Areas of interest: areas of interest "Logistics and Express Delivery"
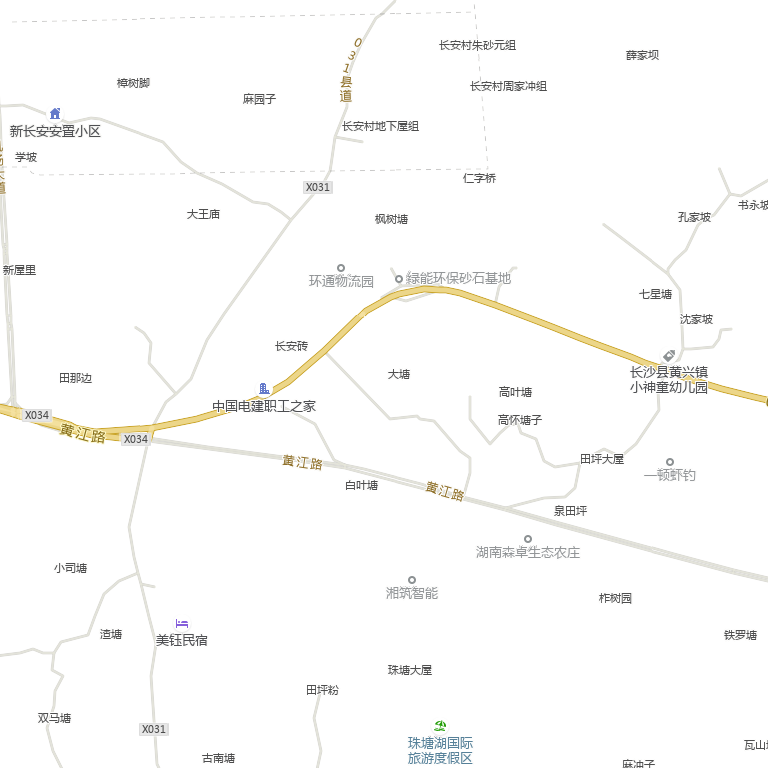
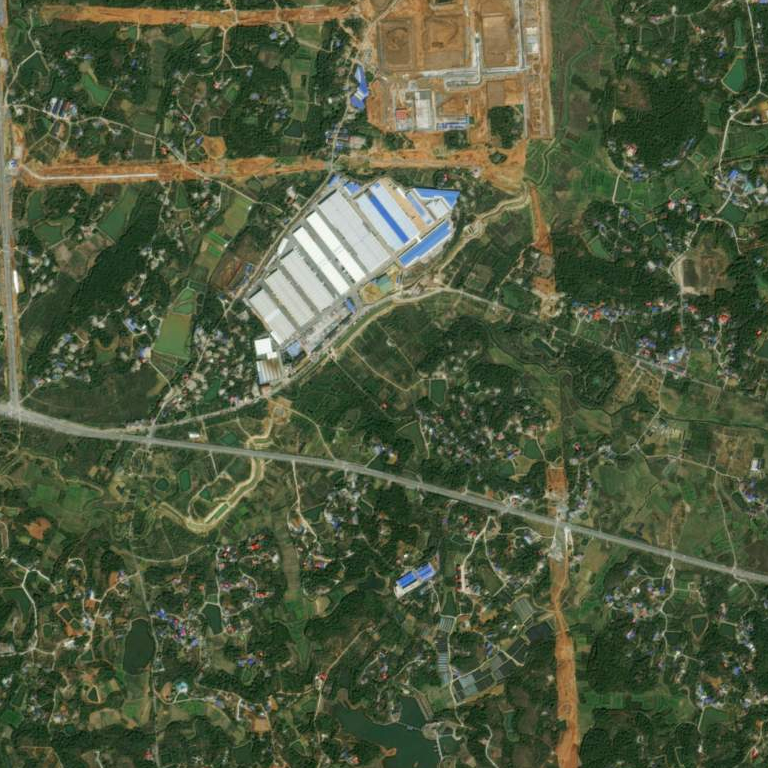